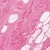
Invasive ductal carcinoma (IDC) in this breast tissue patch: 0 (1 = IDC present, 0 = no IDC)